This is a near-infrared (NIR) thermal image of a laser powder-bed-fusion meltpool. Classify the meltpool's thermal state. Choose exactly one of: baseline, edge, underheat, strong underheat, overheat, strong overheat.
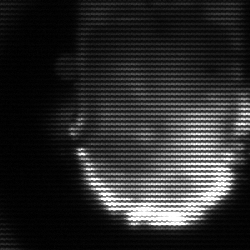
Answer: baseline